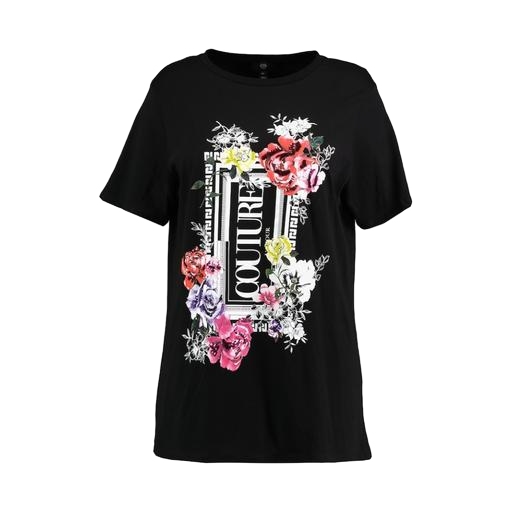
black plus size printed t-shirt only macy, black floral logo t-shirt, multicolor floral-print t-shirt only macy, white background